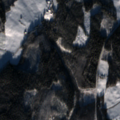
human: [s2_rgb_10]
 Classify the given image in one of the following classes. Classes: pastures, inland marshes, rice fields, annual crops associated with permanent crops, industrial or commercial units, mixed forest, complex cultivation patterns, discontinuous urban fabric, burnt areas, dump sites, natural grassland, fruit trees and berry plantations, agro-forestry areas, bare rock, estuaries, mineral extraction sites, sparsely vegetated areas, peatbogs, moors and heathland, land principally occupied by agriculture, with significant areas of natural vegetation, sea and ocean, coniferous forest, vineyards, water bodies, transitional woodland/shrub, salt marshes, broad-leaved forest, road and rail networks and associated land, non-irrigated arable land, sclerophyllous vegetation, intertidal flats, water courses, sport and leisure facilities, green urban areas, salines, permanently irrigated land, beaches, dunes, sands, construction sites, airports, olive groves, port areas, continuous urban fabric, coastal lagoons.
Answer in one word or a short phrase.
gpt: non-irrigated arable land, land principally occupied by agriculture, with significant areas of natural vegetation, broad-leaved forest, mixed forest